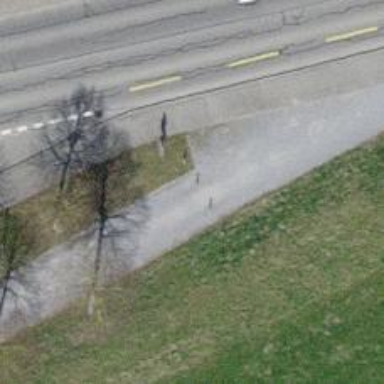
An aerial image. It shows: Bollard barrier.